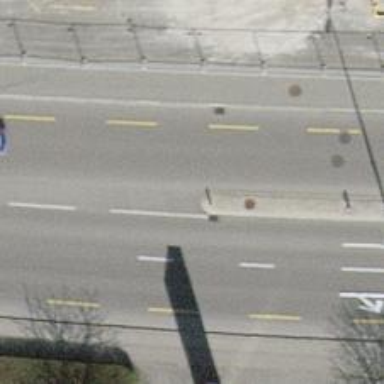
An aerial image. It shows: Secondary road with asphalt surface. It has separate cycle lane and sidewalk.